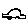
Label: car